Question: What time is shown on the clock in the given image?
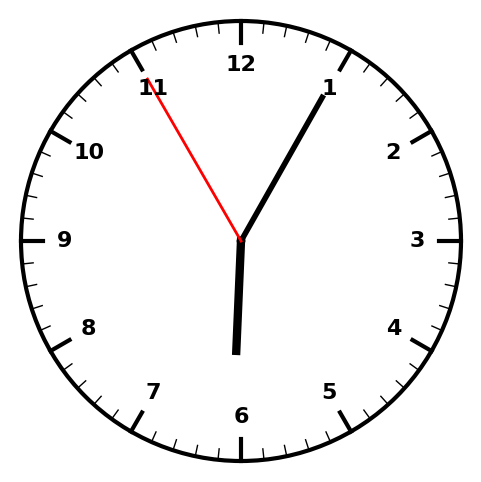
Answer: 06:04:55